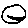
Label: smiley face